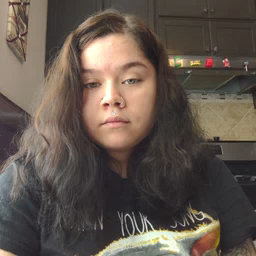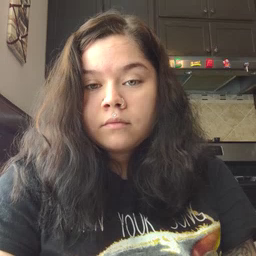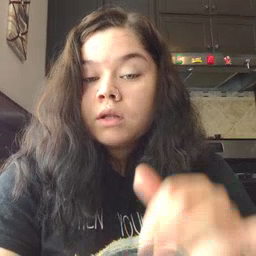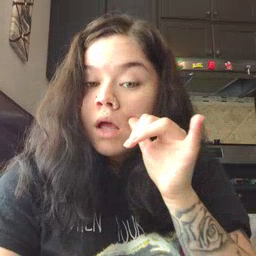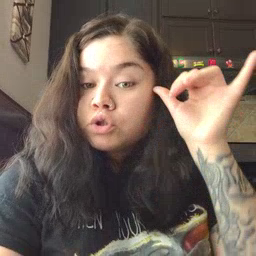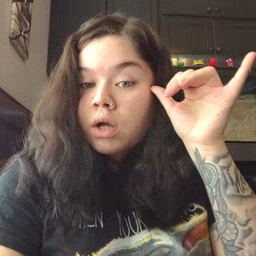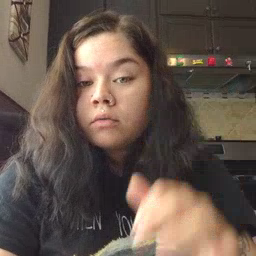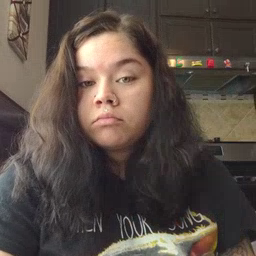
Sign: yesterday